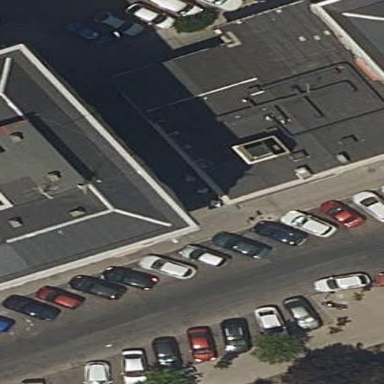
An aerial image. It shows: Commercial building.